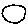
Label: circle